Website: lowes
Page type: billing-address
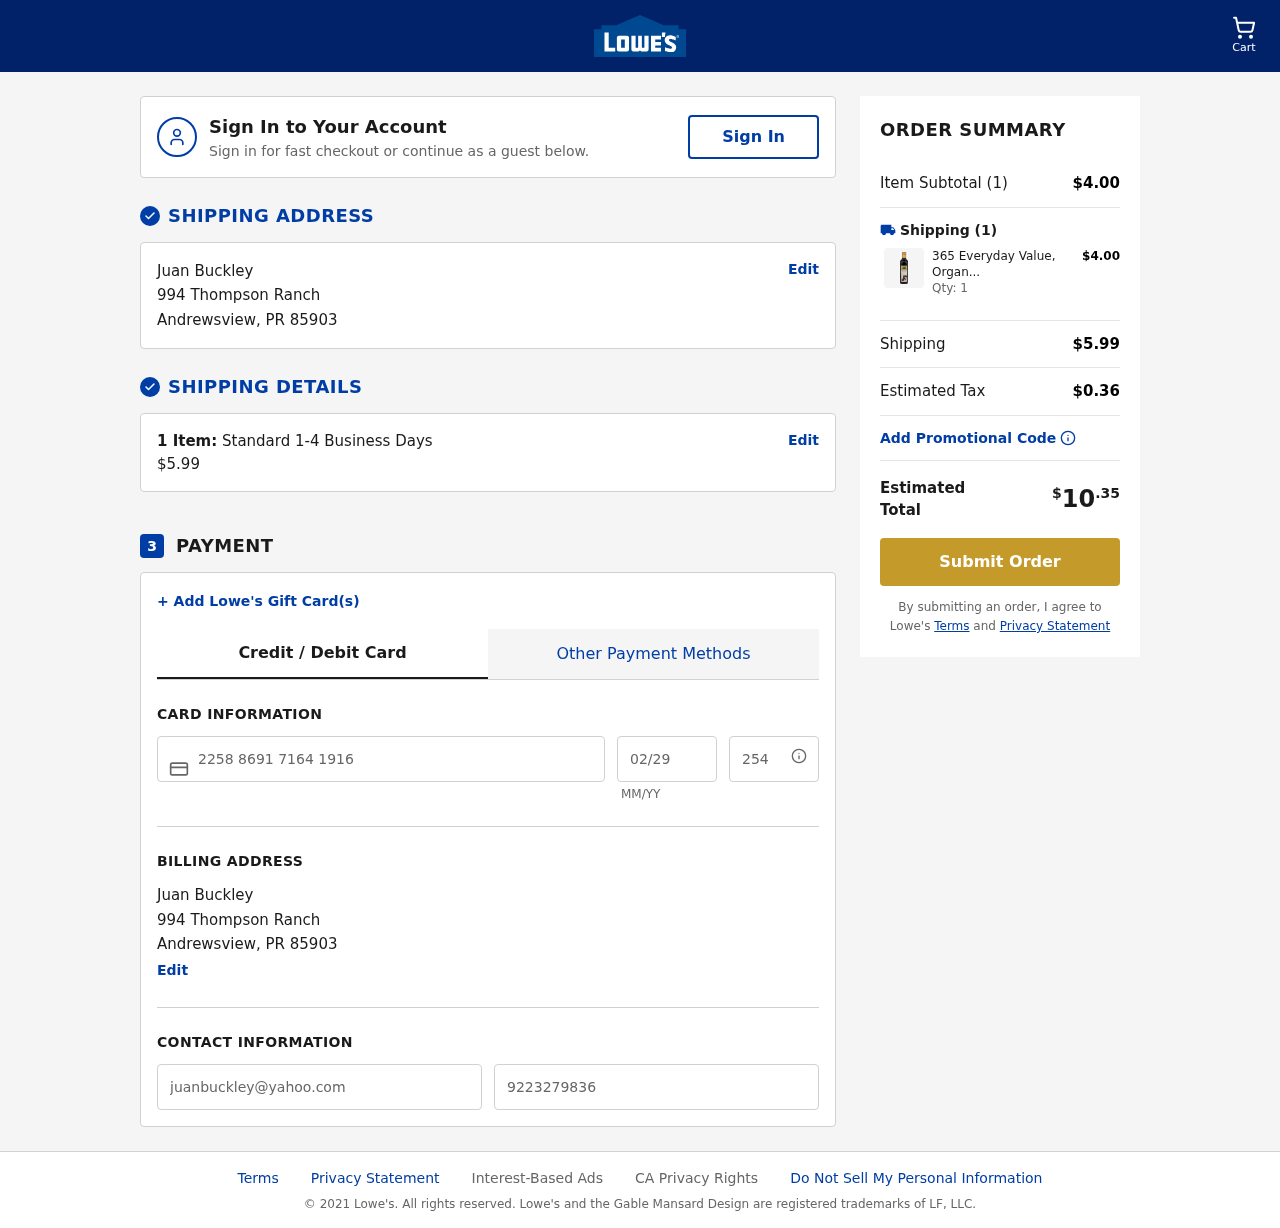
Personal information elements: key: PII_CARD_CVV
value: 254
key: PII_CARD_EXPIRY
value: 02/29
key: PII_CARD_NUMBER
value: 2258 8691 7164 1916
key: PII_CITY
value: Andrewsview
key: PII_EMAIL
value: juanbuckley@yahoo.com
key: PII_FULLNAME
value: Juan Buckley
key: PII_PHONE
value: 9223279836
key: PII_POSTCODE
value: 85903
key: PII_STATE_ABBR
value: PR
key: PII_STREET
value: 994 Thompson Ranch
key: PII_FULLNAME2
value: Juan Buckley
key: PII_STREET2
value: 994 Thompson Ranch
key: PII_CITY2
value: Andrewsview
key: PII_STATE_ABBR2
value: PR
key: PII_POSTCODE2
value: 85903
Product elements: key: PRODUCT1_NAME
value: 365 Everyday Value, Organic Balsamic Vinegar of Modena, 16.9 fl oz
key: PRODUCT1_PRICE
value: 4
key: PRODUCT1_QUANTITY
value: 1
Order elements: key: ORDER_NUM_ITEMS
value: Cart
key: ORDER_NUM_ITEMS
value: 1 Item:
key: ORDER_NUM_ITEMS
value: Item Subtotal (1)
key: ORDER_SHIPPING_COST
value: $5.99
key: ORDER_SUBTOTAL
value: $4.00
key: ORDER_TAX
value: $0.36
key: ORDER_TOTAL
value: $10.35